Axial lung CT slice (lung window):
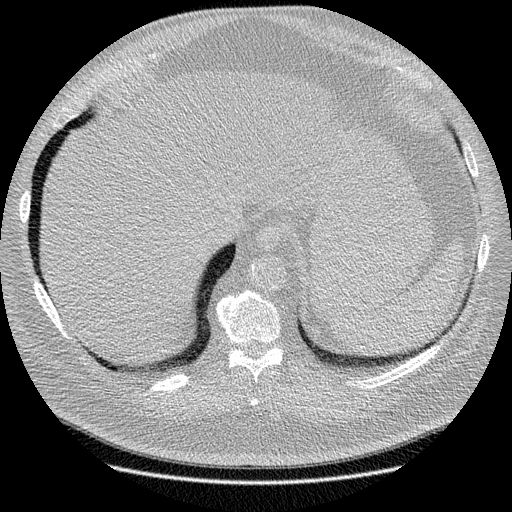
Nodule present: no